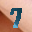
Label: 7